Field crop: maize
Growth stage: 2
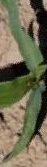
Species: maize